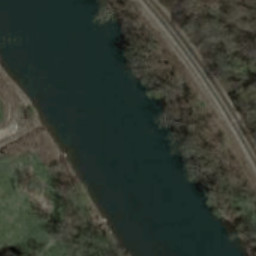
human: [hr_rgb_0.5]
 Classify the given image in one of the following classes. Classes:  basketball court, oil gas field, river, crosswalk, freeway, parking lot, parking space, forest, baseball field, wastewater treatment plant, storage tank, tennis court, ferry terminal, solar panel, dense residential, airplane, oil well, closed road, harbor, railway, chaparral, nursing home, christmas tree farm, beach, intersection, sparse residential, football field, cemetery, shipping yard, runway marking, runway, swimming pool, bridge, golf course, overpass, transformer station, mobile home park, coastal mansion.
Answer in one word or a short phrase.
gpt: river